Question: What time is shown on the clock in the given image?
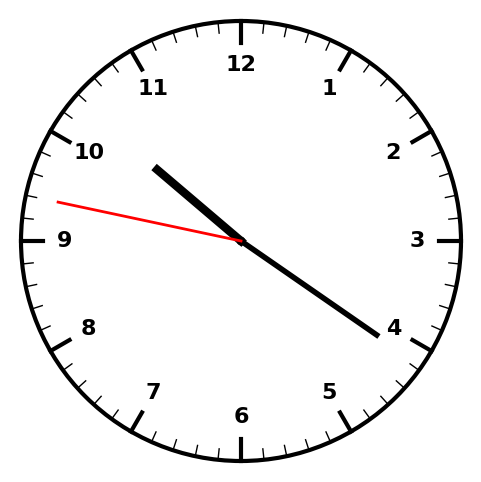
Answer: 10:20:47